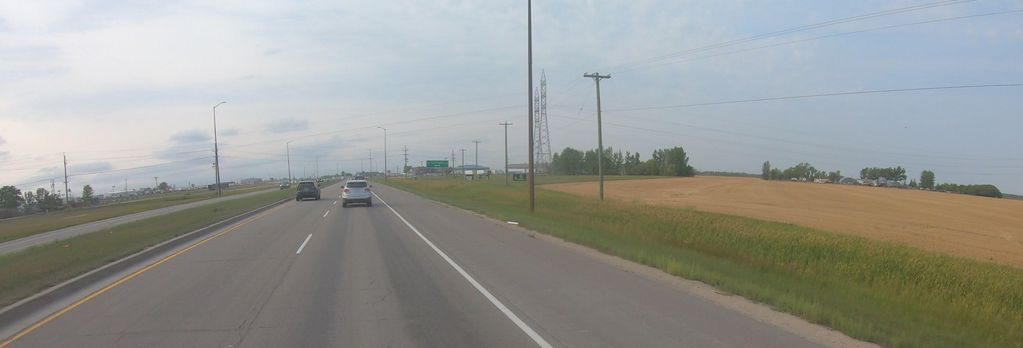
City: winnipeg